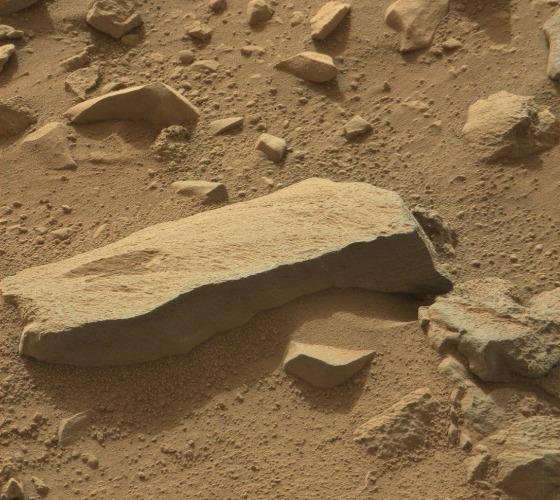
Terrain classes present: Bedrock, Gravel / Sand / Soil, Rock, Shadow